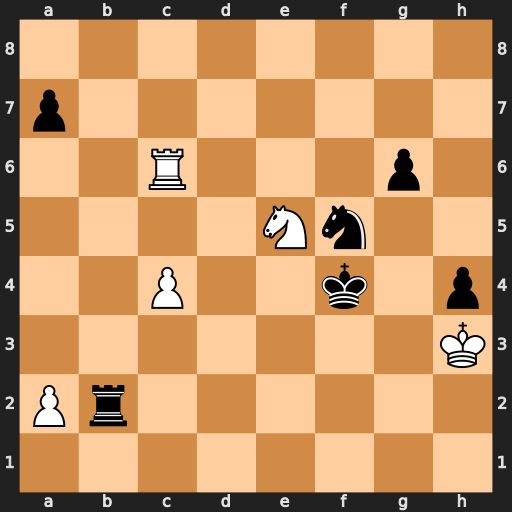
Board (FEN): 8/p7/2R3p1/4Nn2/2P2k1p/7K/Pr6/8
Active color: w
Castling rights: -
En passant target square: -
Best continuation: Nd3+ Kg5 Nxb2